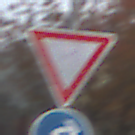
Verkehrszeichen: VorfahrtGewaehren
Zusatzzeichen unten: VorgeschriebeneFahrtrichtungRechts
Umgebung: Outdoor, Suburban
Tageszeit: MorningAfternoon
Wetter: PartlyCloudy
Licht: Natural
Jahreszeit: NotSpecified
Kontrast: MediumContrast